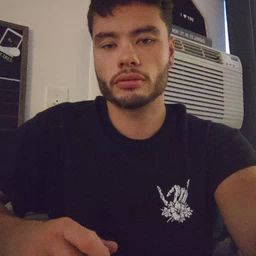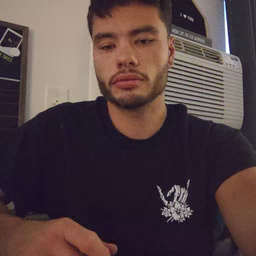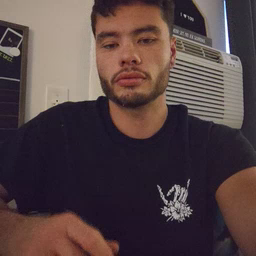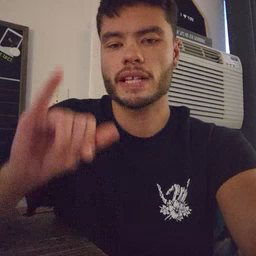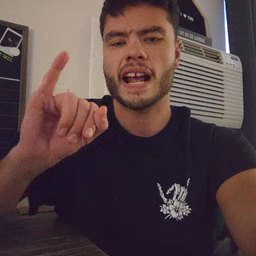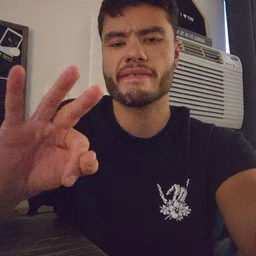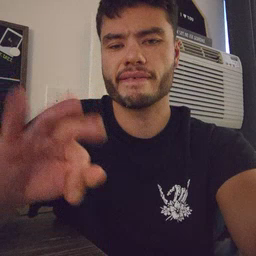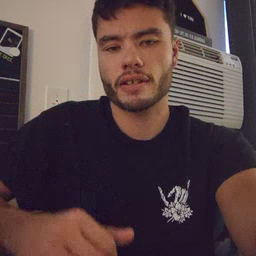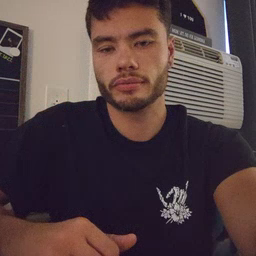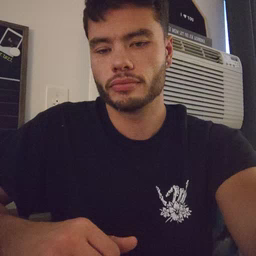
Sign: if